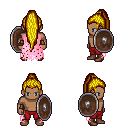
a pixel art fantasy rpg character, male body template, human, dark skin, pink tattered cape, red pants, blonde extra-long topknot hairstyle, cloth bracers, brown shoes, shield, four views (front, back, left, right), 2x2 character sprite sheet, small pixel art, hard edges, no anti-aliasing